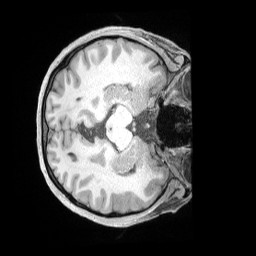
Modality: T1w
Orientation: axial
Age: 38
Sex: female
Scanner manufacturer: siemens
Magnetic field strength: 3 T
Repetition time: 2 s
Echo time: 0.00211 s